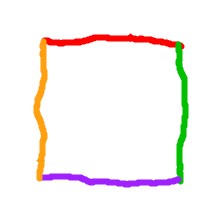
Shape: square